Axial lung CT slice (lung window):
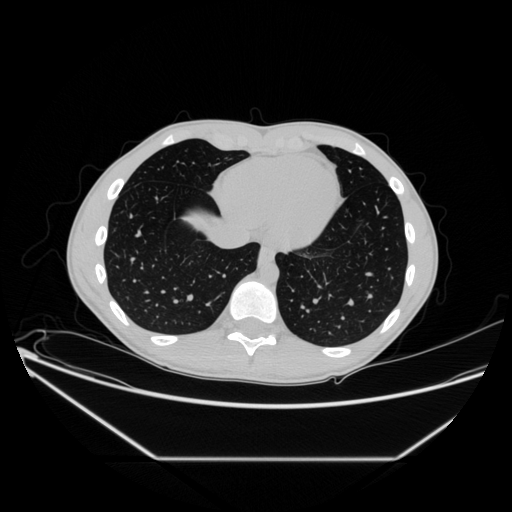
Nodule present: no